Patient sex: M
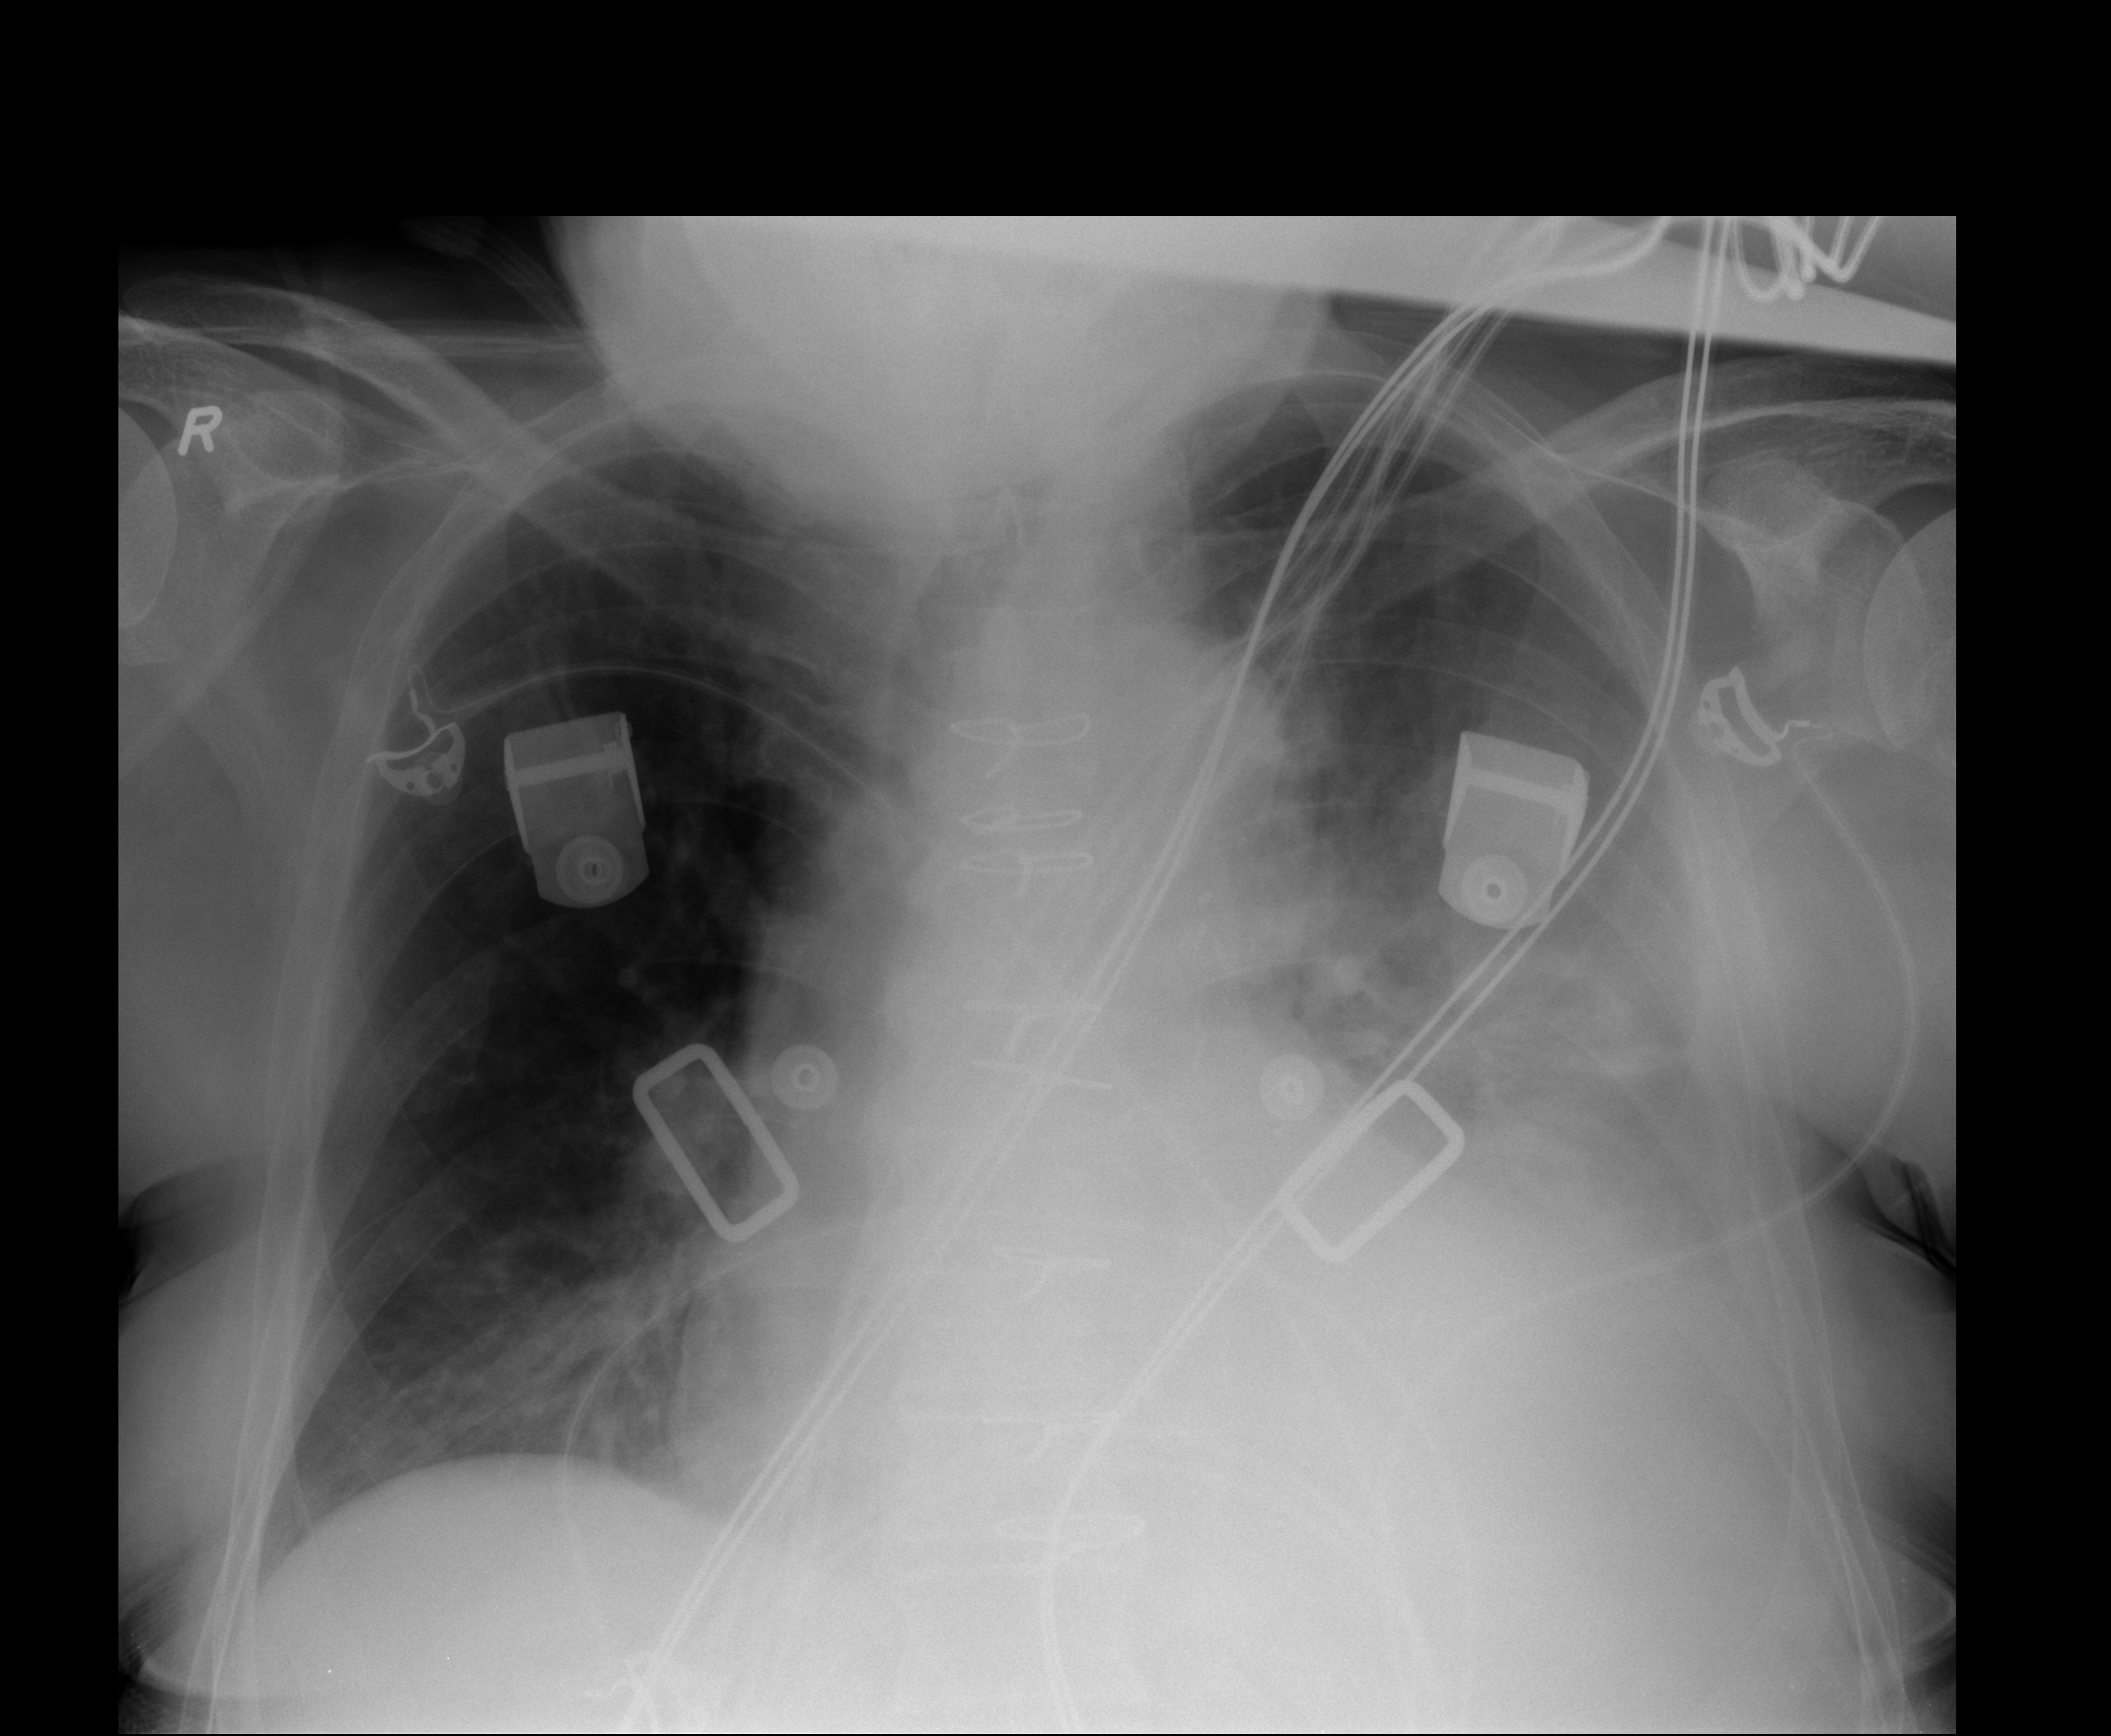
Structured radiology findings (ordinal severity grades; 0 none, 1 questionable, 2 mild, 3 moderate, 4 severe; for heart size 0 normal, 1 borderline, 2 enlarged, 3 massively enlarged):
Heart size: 2
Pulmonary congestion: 2
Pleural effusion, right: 0
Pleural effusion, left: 2
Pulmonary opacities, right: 1
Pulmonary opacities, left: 2
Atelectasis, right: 2
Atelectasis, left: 2